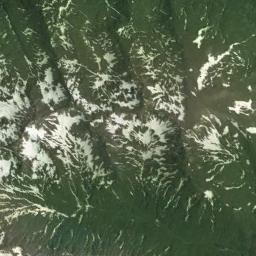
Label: snowberg